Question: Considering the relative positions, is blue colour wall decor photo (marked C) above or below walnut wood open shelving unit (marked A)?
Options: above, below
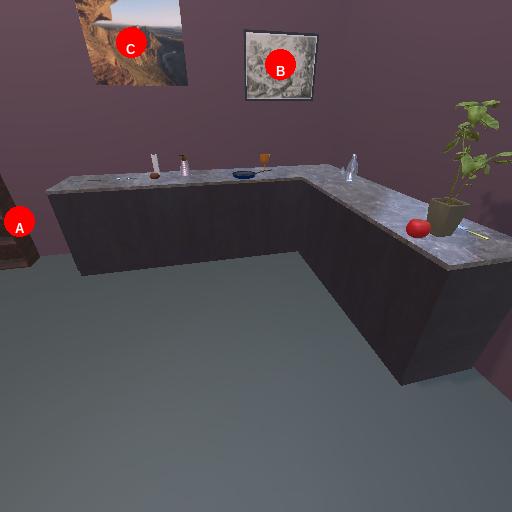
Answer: above